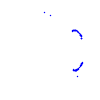
Particle: proton